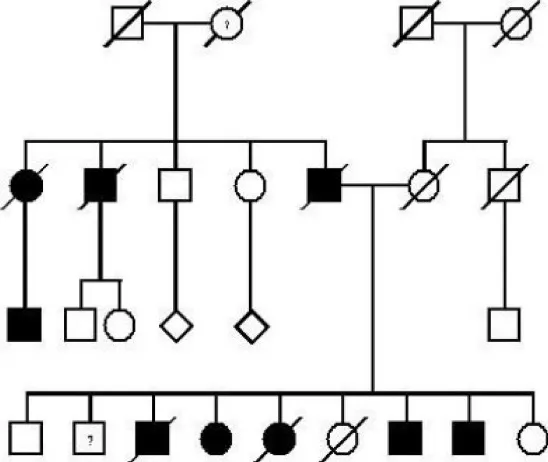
Pedigree of the patient (marked by arrow) indicating autosomal-dominant transmission of OPMD. One 69 year old brother (marked by a question mark) of the index patient was reported to have only mild dysphagia without eyelid ptosis which may reflect mild expression of the disease or even chance association. The affection status of the paternal grandmother (marked by a question mark) is unclear because she died already at the age of 36 years.
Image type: pathology (immunostaining)